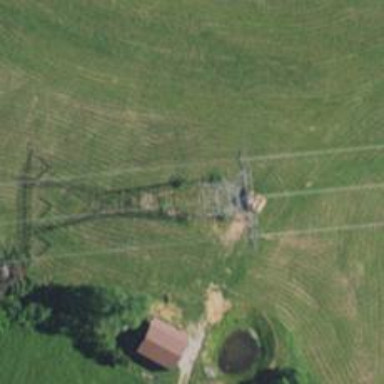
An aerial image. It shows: Power tower.